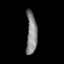
Tissue: skin
Cell type: Epithelial cells
Senescence score: 0.7279
Nuclear area (px): 439
Mean DAPI intensity: 133.501